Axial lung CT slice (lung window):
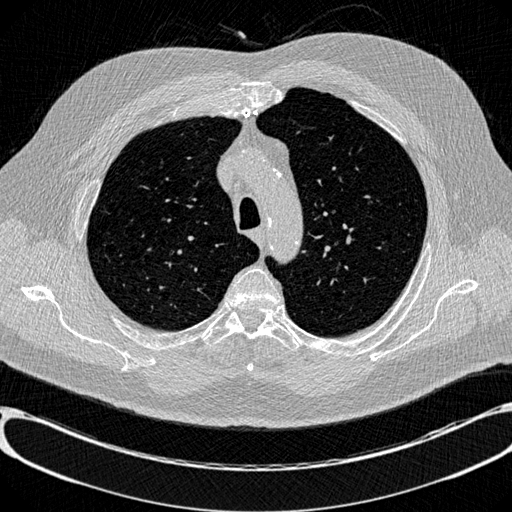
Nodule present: no